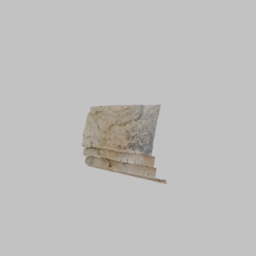
Label: architecture